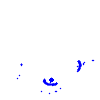
Particle: electron